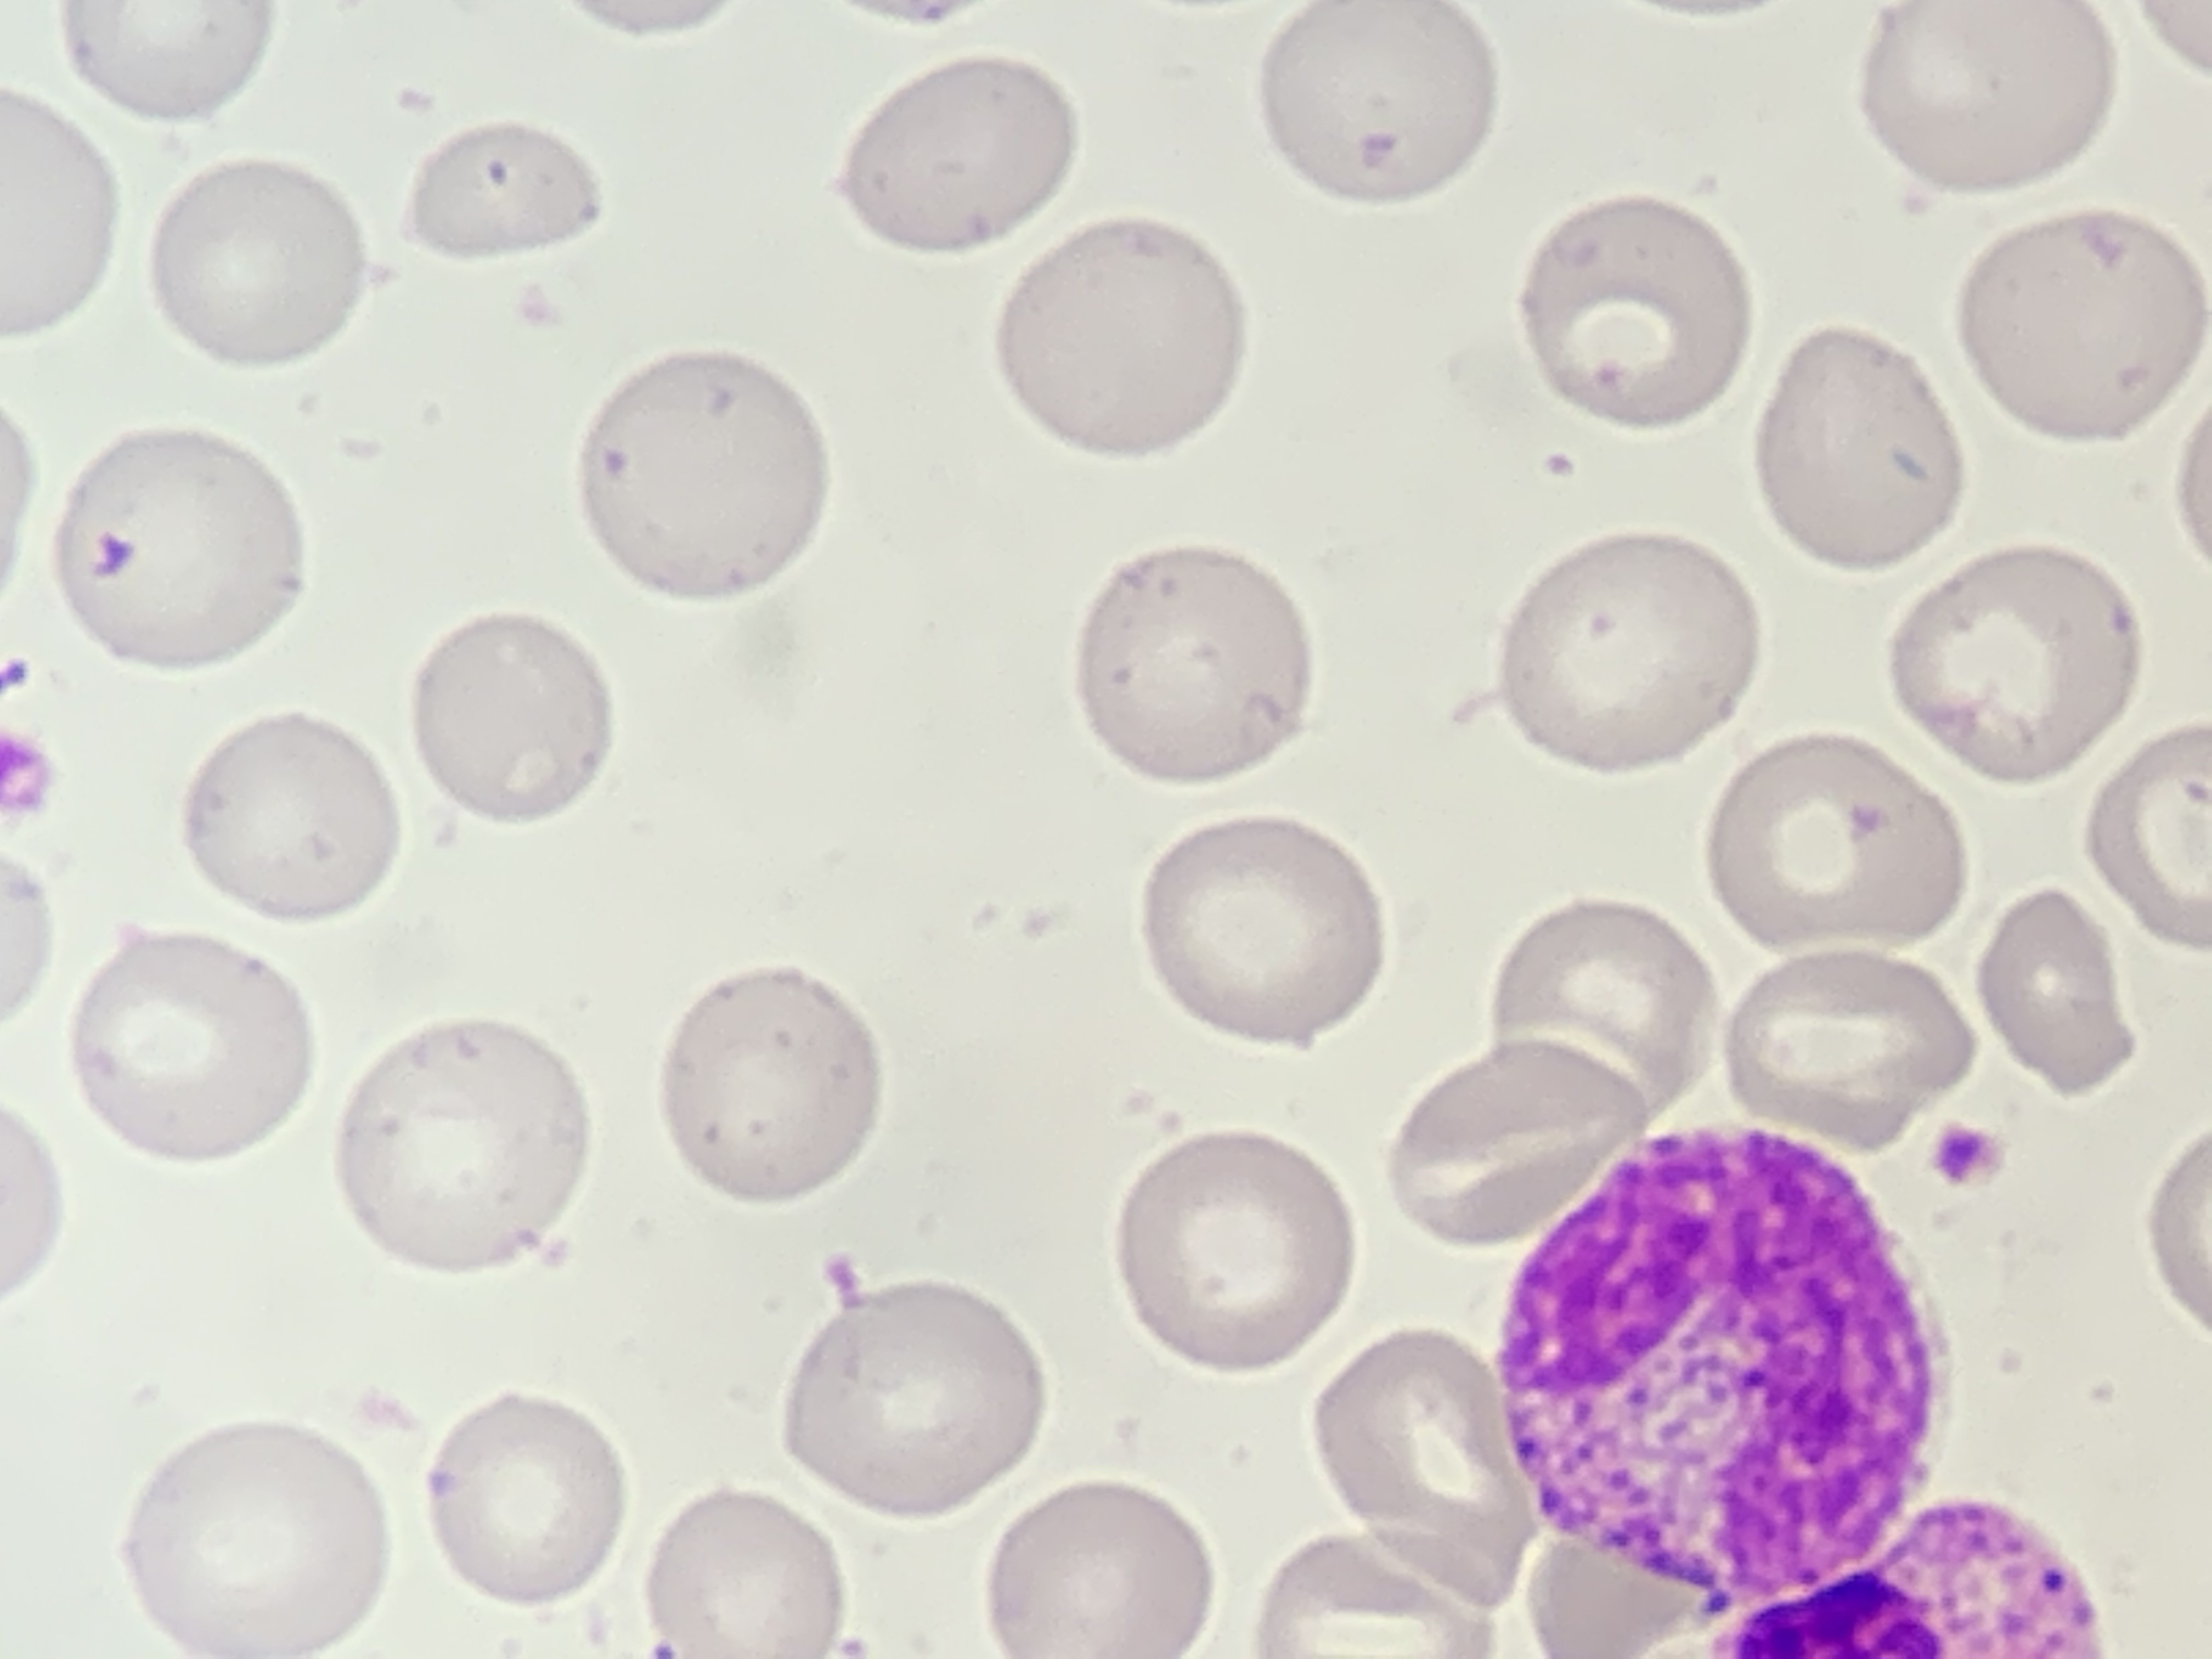
Cell type: BAND CELLS